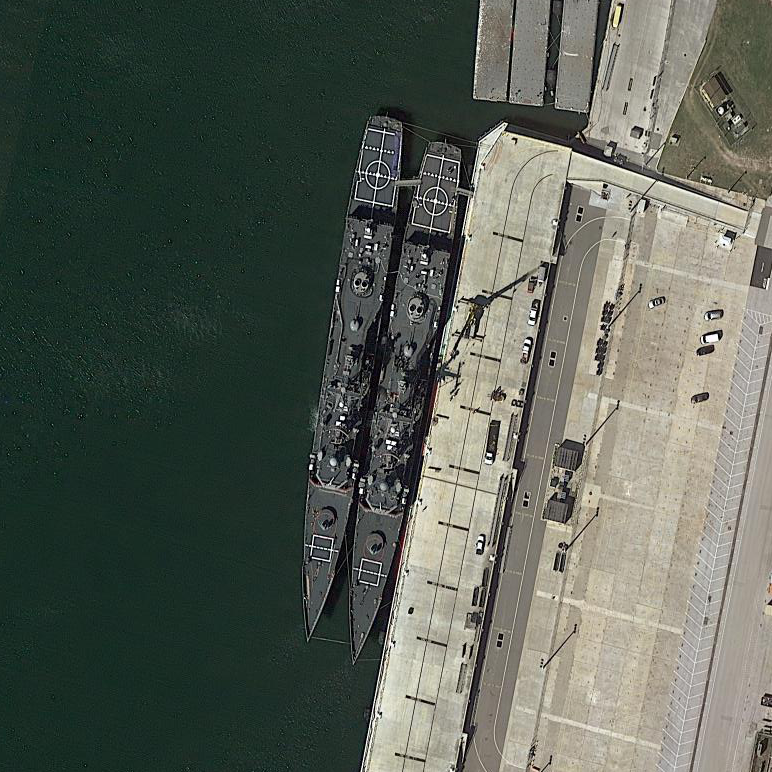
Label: cruiser